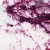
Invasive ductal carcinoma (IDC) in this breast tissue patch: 0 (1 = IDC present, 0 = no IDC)